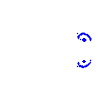
Particle: proton